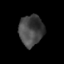
Tissue: skin
Cell type: Epithelial cells
Senescence score: 0.1512
Nuclear area (px): 736
Mean DAPI intensity: 68.682